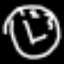
Label: clock